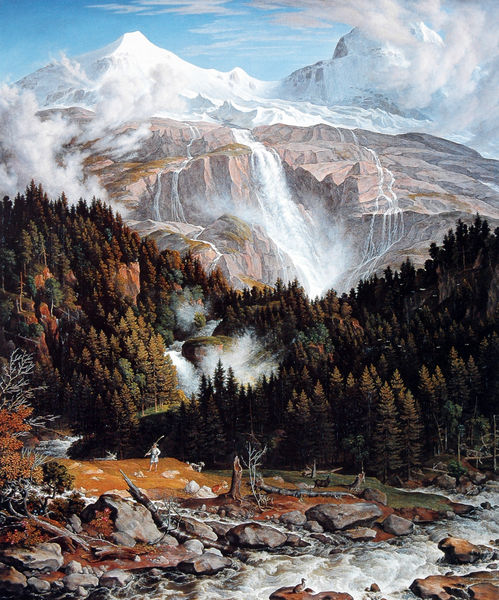
Titel: Der Schmadribachfall
Künstler: Joseph Anton Koch
Standort: München
Institution: Neue Pinakothek
Schlagwörter: baum, berg, blau, felsen, gemälde, gestein, himmel, mann, wasser, weiß, wolken, bäume, fluss, grün, landschaft, menschen, ufer, äste, blumen, braun, grau, hell, holz, licht, schwarz, eis, hund, rot, schnee, wiese, wolke, malerei, mensch, stehen, stein, steine, ast, bach, erde, ferne, flusslauf, hügel, kalt, natur, stamm, weite, sonne, gewand, wald, wasserfall, stock, gischt, sommer, stab, warm, berge, fels, gebirge, gipfel, gletscher, dunst, nebel, klein, landschaftsmalerei, geröll, lawine, massiv, herbst, böschung, rauschen, romantik, schaum, strom, tannen, ölgemälde, stämme, frühling, panorama, rinnsal, kälte, lichtung, fichte, sumpf, tanne, jagd, jäger, strudel, axt, gebirgsbach, gsicht, nadelwald, wildnis, himel, hirte, stumpf, baumstumpf, bergbach, jagen, flüsse, wals, richten, quelle, stumpen, überblick, kaskade, wiede, gebrige, gewaltig, sprudel, sublim, schaun, bäche, naturschauspiel, frühlingg, wasserfälle, rauschendes wasser, gebirgsb, sturmpf